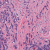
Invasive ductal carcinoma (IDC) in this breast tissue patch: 1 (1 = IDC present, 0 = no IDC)